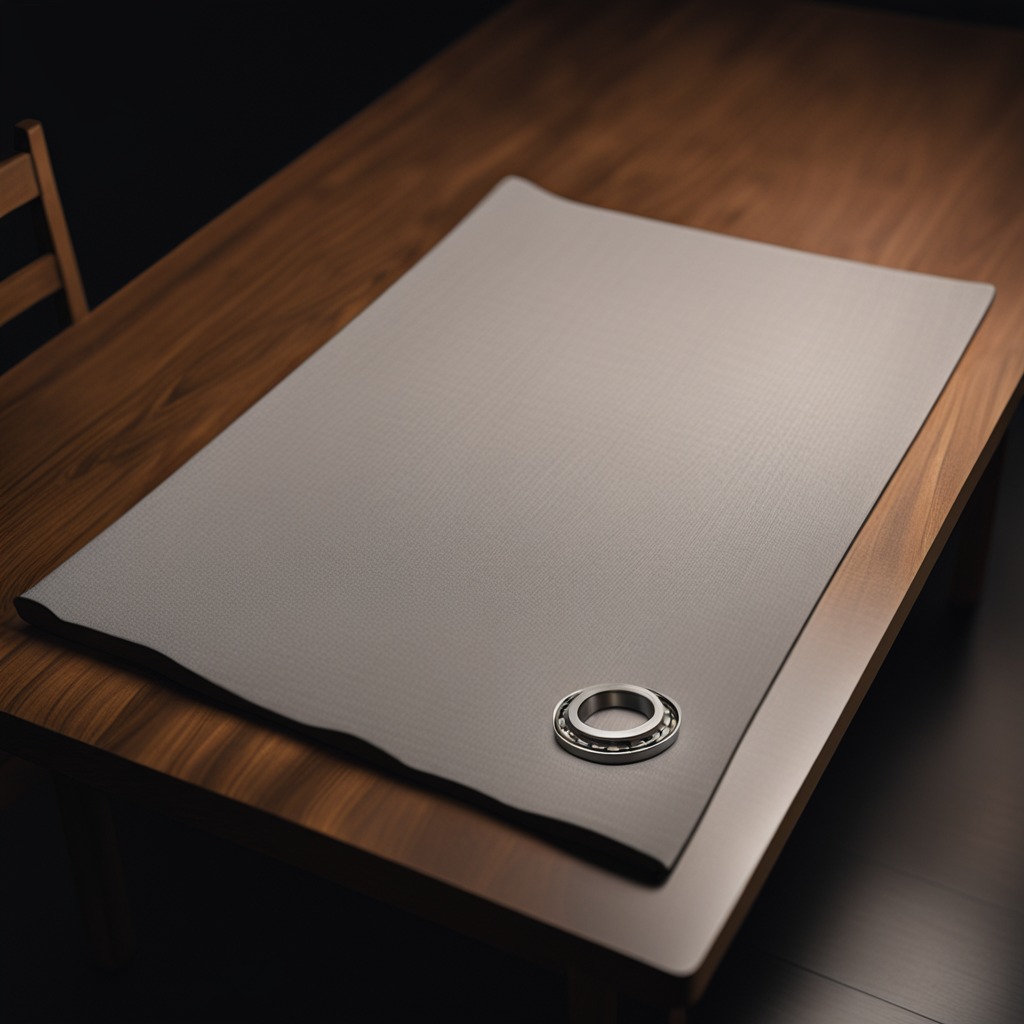
A metal ball bearing is lying on the wooden table.